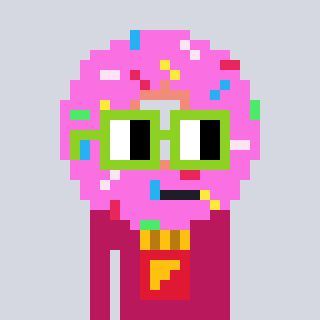
a pixel art character with square light green glasses, a doughnut-shaped head and a darkpink-colored body on a cool background